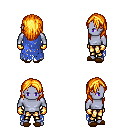
a pixel art fantasy rpg character, male body template, dark elf, purple skin, blue tattered cape, gold greaves, light blonde long hairstyle, gold gloves, brown slippers, four views (front, back, left, right), 2x2 character sprite sheet, small pixel art, hard edges, no anti-aliasing